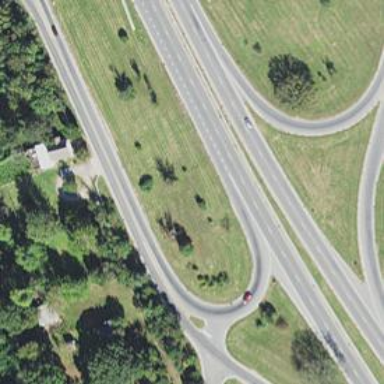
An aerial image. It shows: Motorway junction.